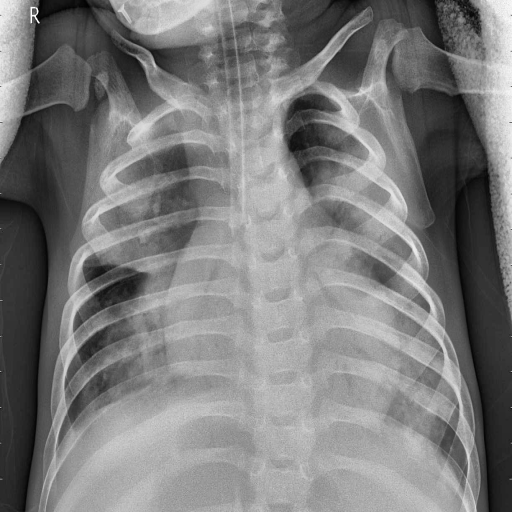
Finding: PNEUMONIA